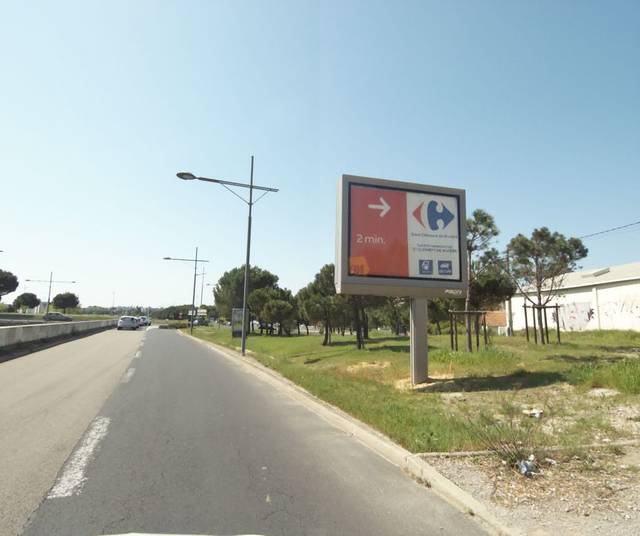
Region: France
Coordinates: 43.642, 3.847